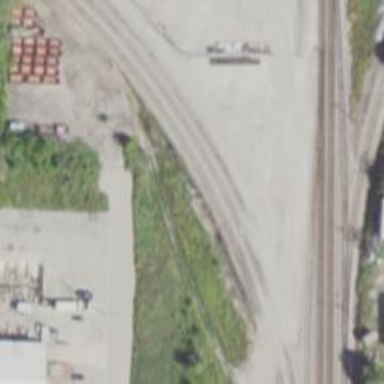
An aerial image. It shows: Rail spur service.